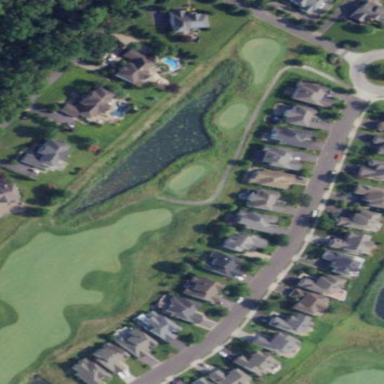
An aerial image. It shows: Picturesque scene of golf course with lateral water hazard.